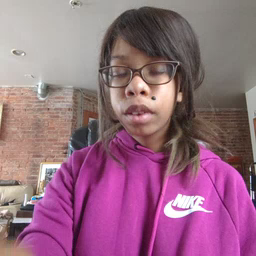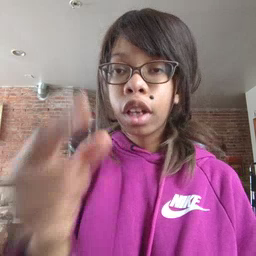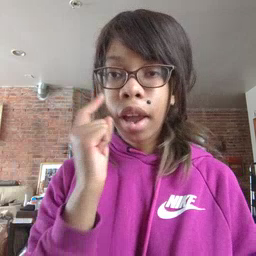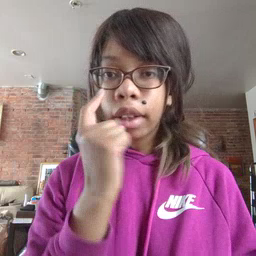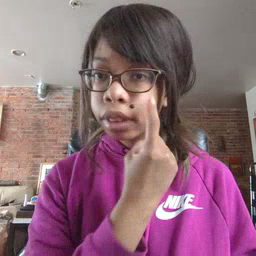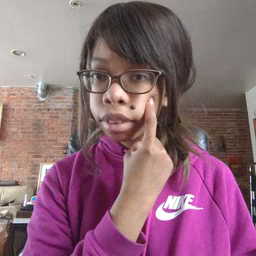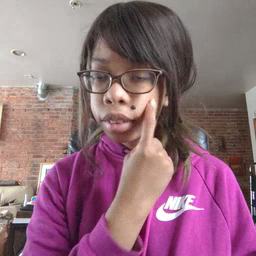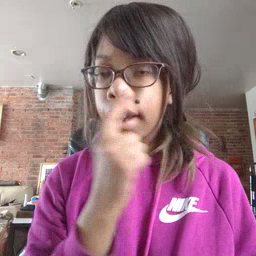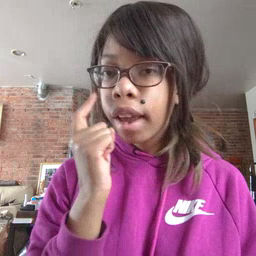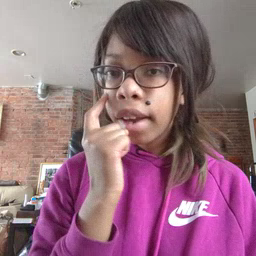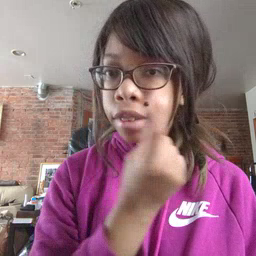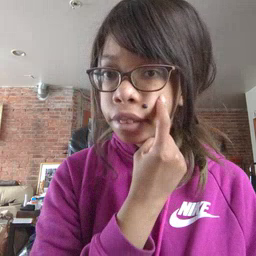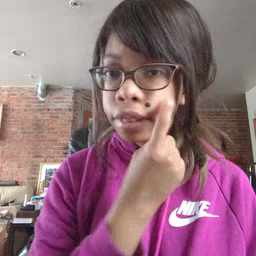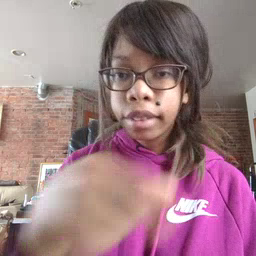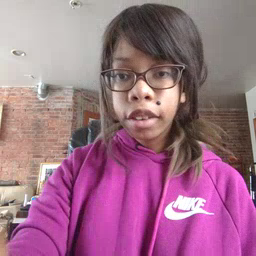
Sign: eye